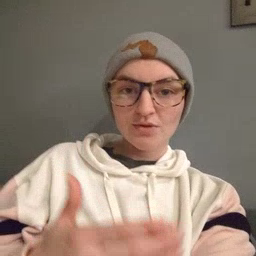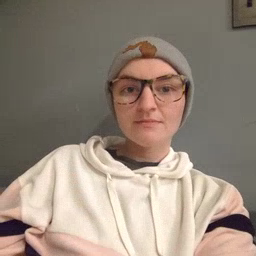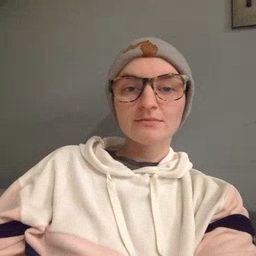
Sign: thankyou